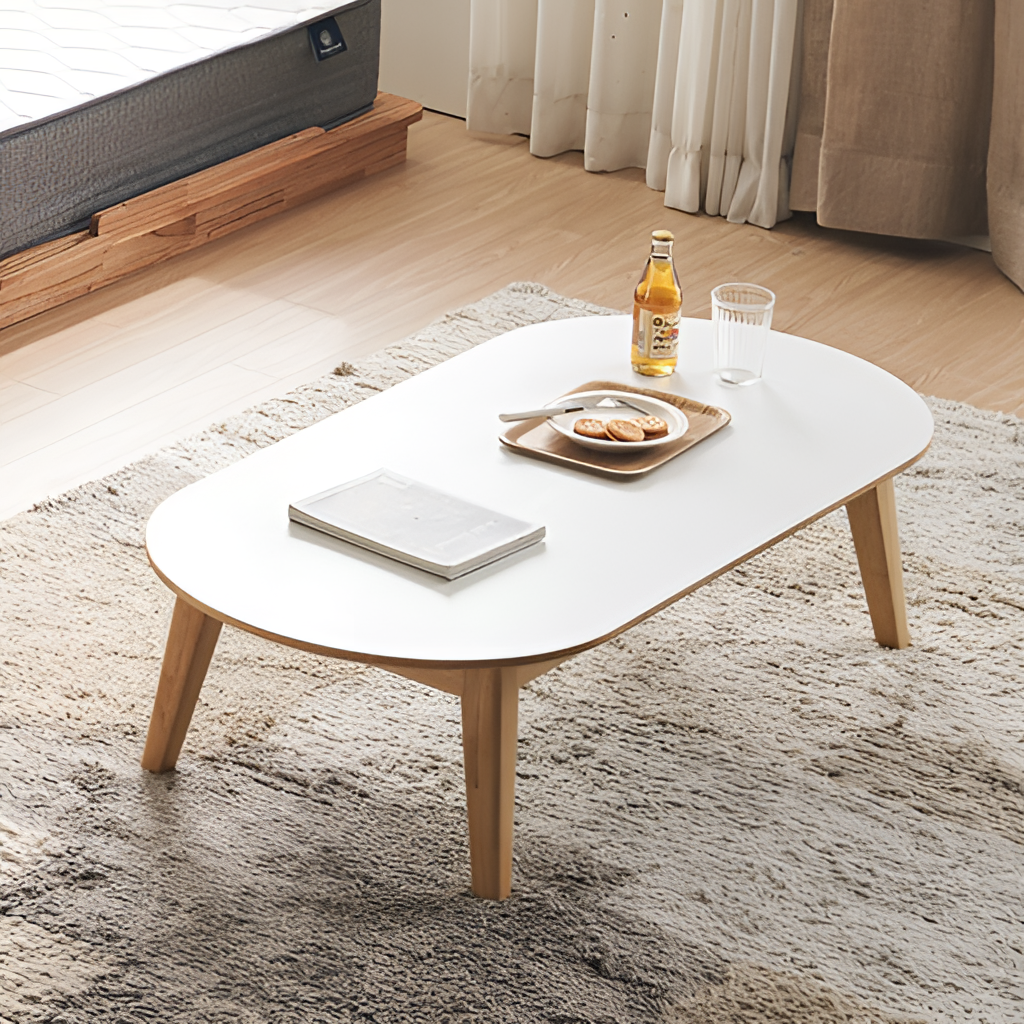
white wood coffee table, living room, wood flooring, with plank pattern, white fabric wallpaper, with solid pattern, Scandinavian